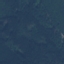
Label: Forest